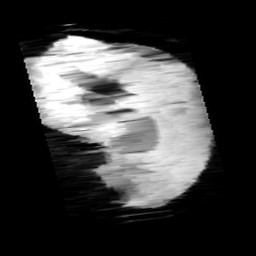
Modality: minIP
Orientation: sagittal
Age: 12
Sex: male
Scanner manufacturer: siemens
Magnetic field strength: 3 T
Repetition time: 0.027 s
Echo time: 0.02 s